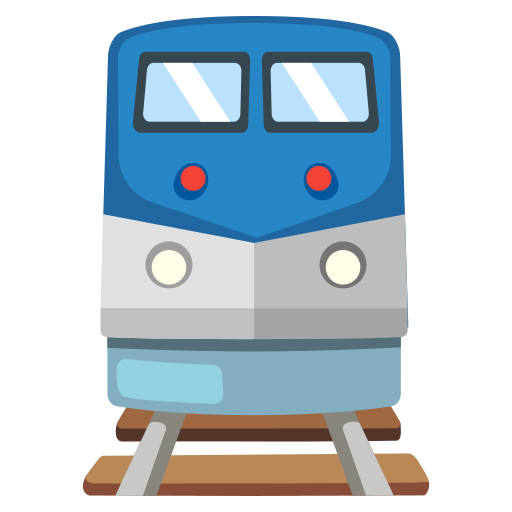
Emoji: 🚆